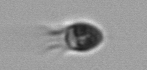
Label: Balanion